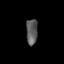
Tissue: lung
Cell type: Epithelial cells
Senescence score: 0.1989
Nuclear area (px): 289
Mean DAPI intensity: 90.502